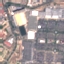
Land use / land cover: Industrial